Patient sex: M
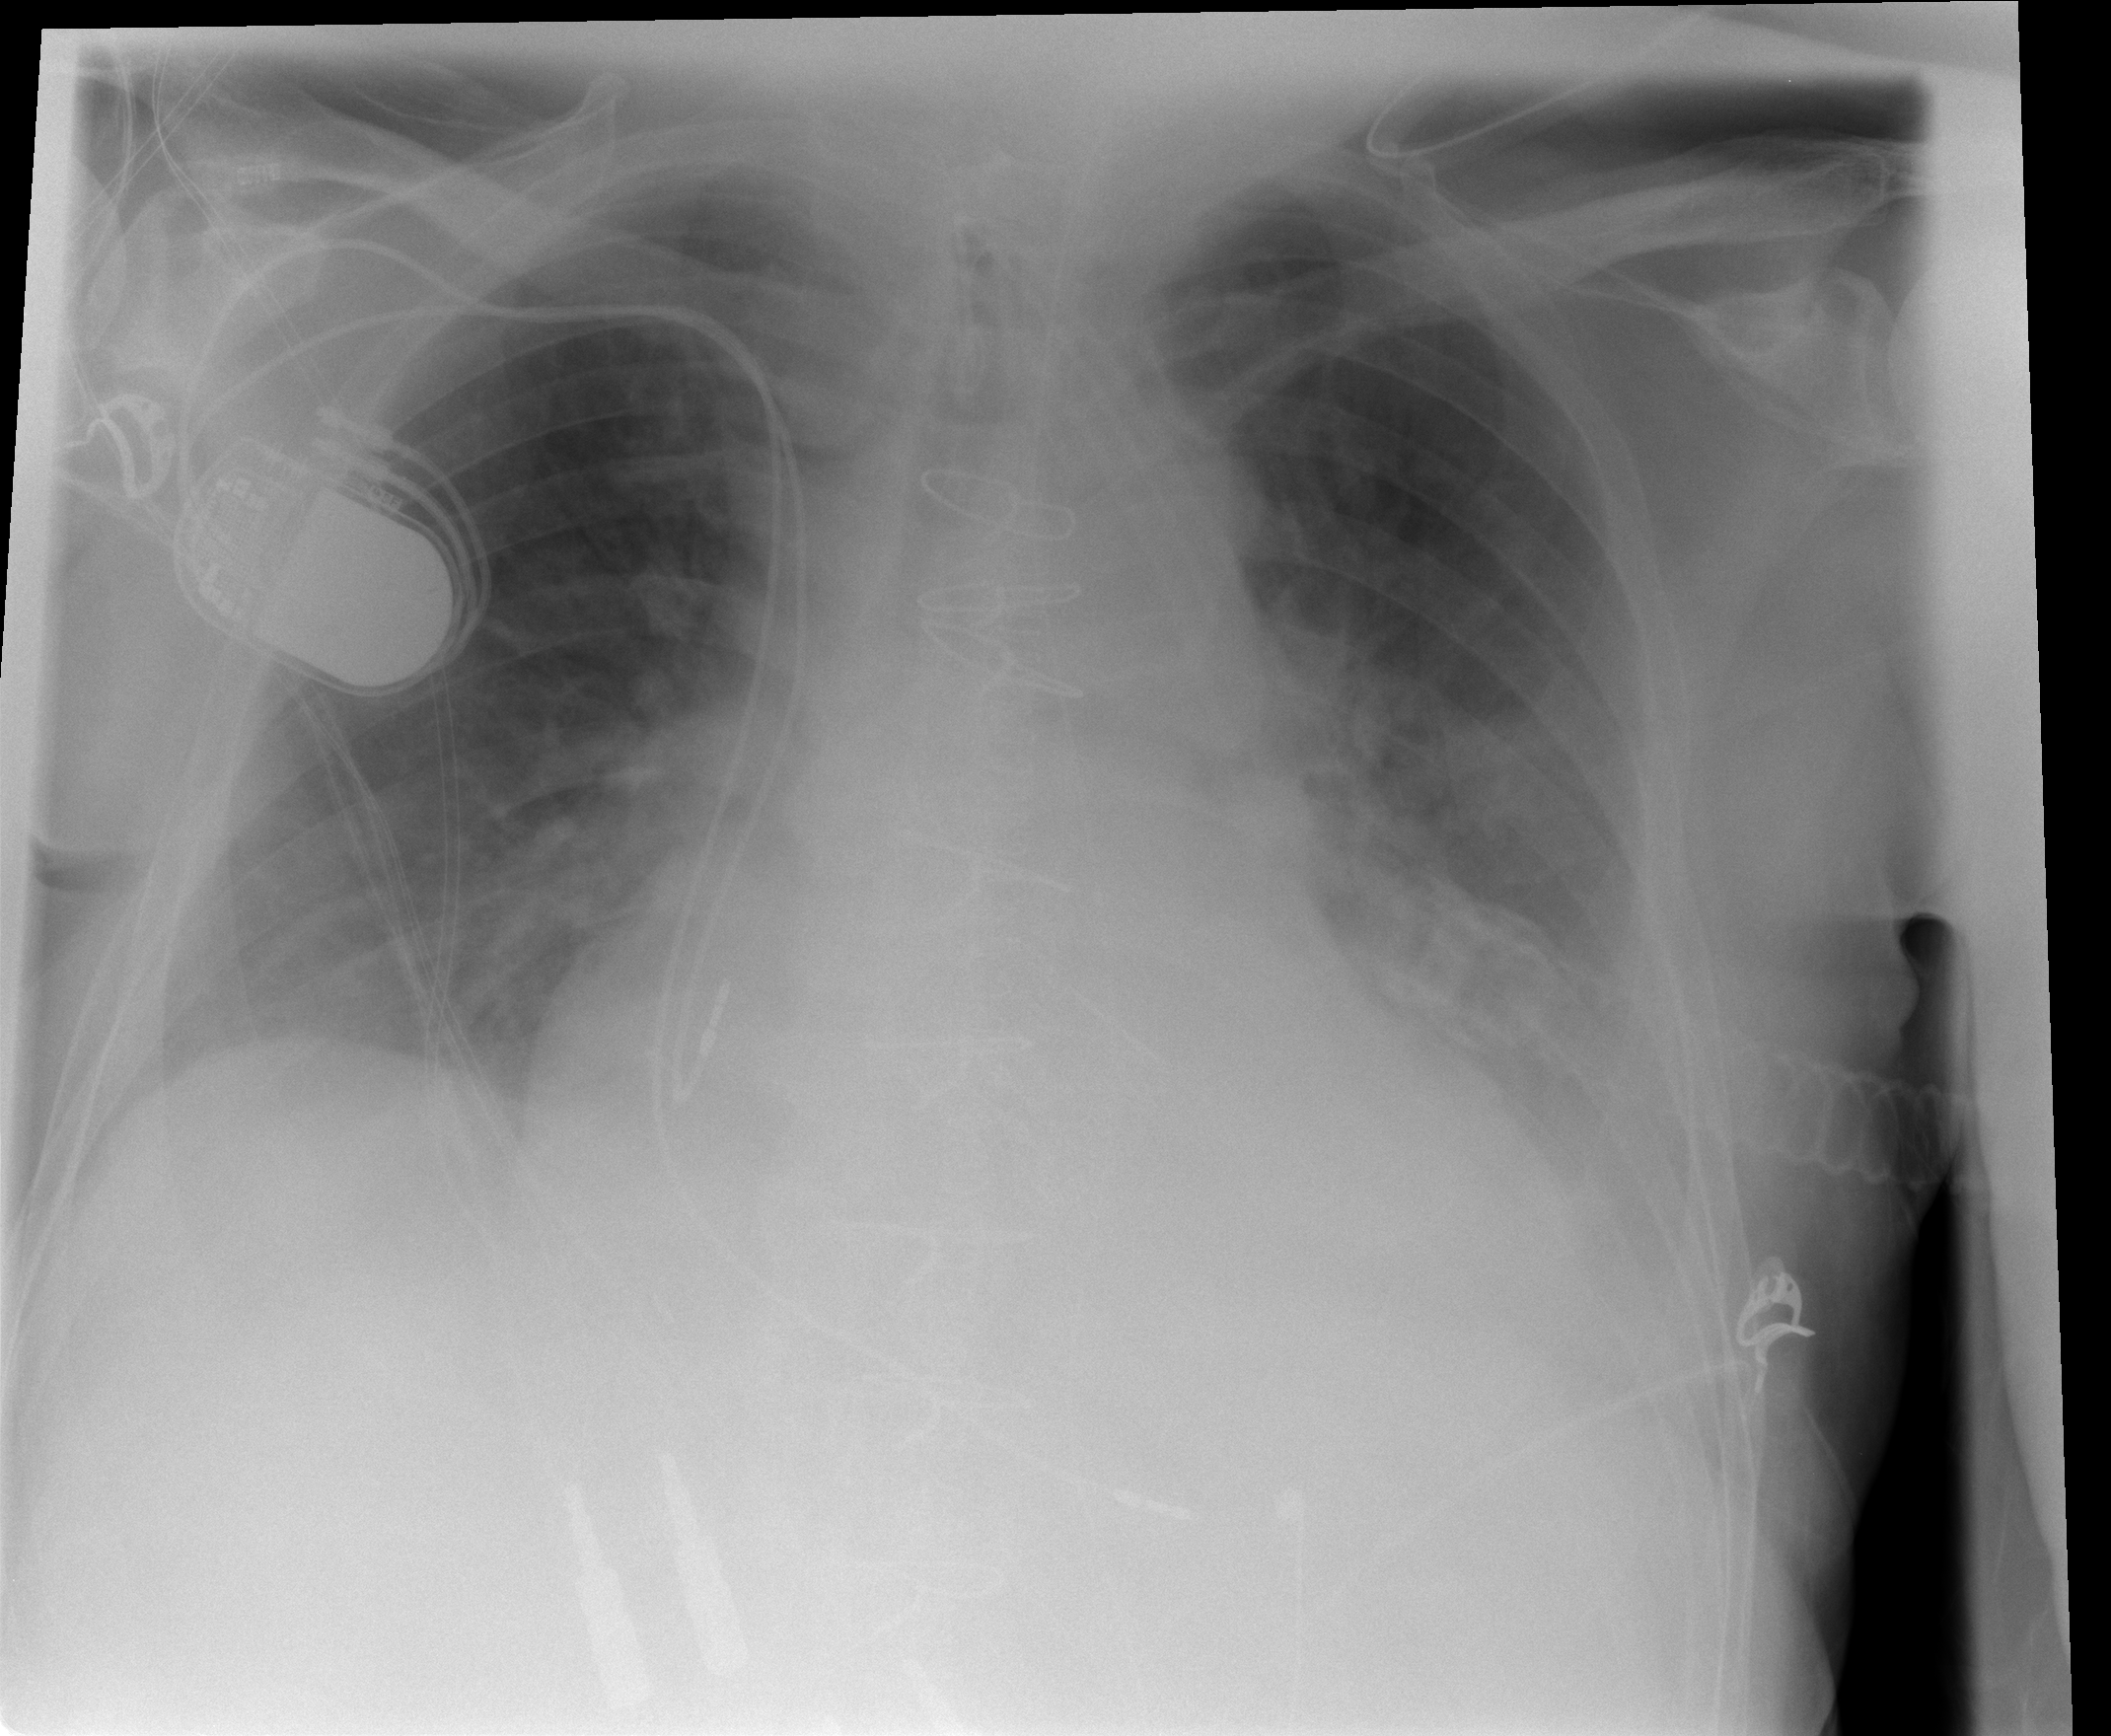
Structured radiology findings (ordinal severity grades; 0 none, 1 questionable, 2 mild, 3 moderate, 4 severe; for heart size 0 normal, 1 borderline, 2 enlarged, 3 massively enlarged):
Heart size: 2
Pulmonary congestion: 3
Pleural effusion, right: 0
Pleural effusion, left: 2
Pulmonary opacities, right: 0
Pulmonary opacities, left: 0
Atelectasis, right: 2
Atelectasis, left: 2